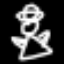
Label: angel